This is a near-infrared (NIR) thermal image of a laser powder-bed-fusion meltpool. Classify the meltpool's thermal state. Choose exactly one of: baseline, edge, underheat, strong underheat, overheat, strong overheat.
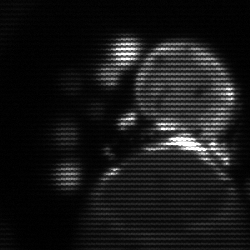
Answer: edge